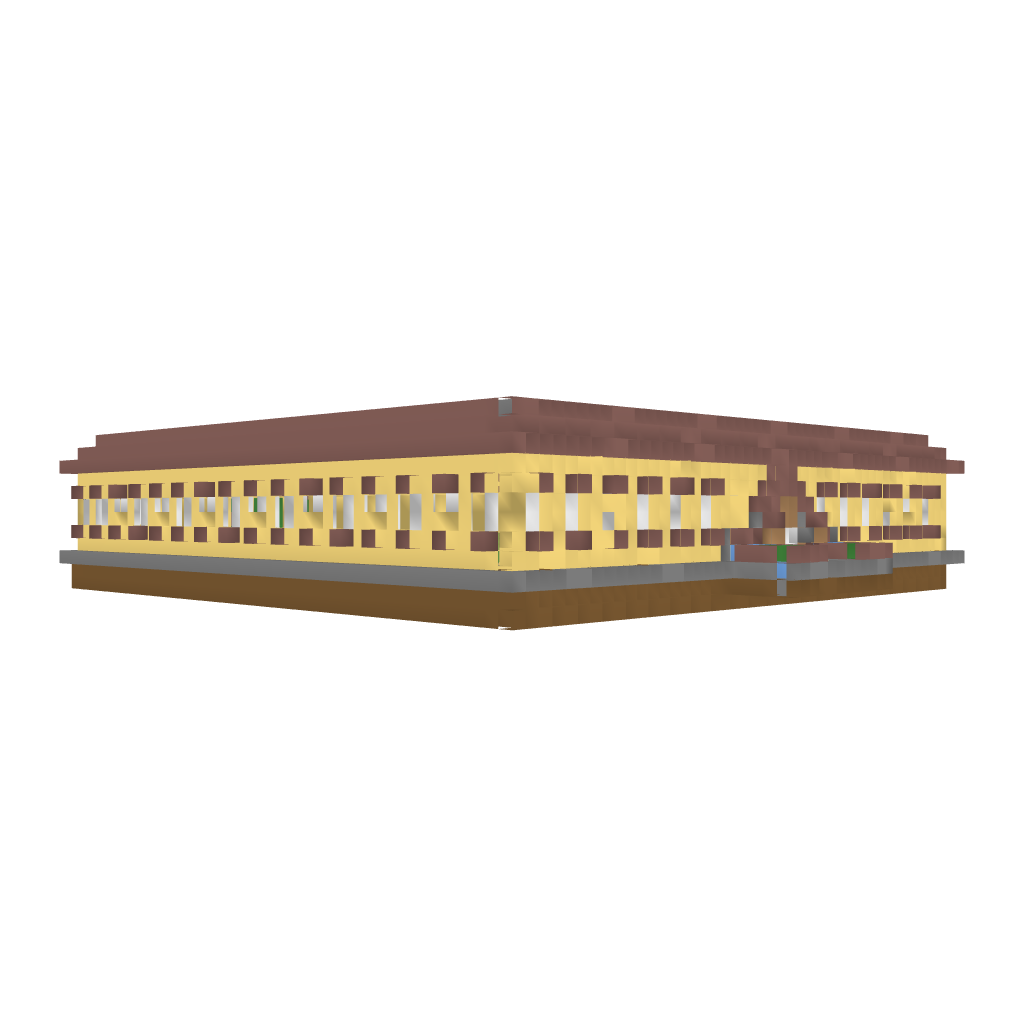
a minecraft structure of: Medieval Cloister bad low quality